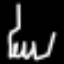
Label: fork